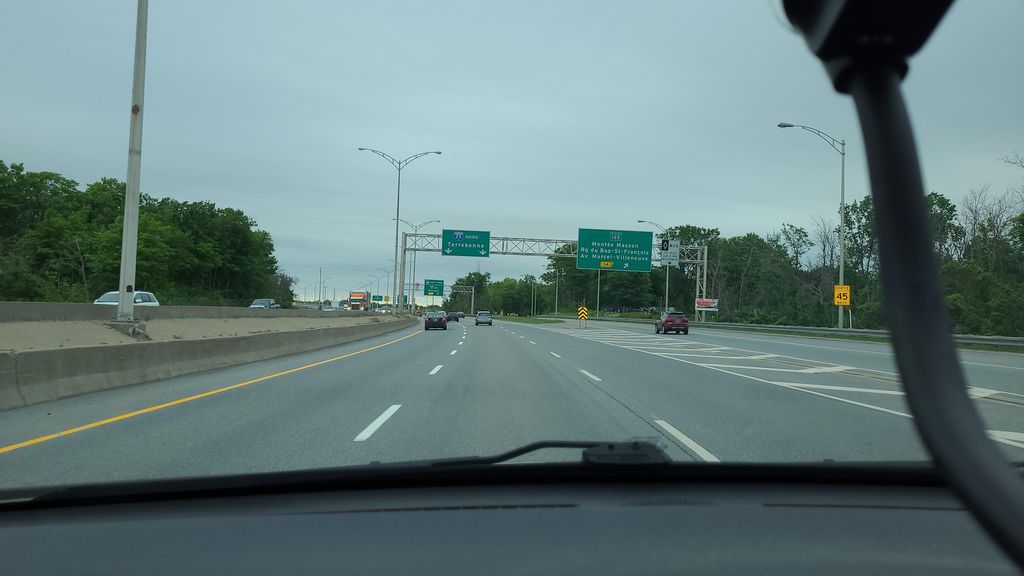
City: montreal